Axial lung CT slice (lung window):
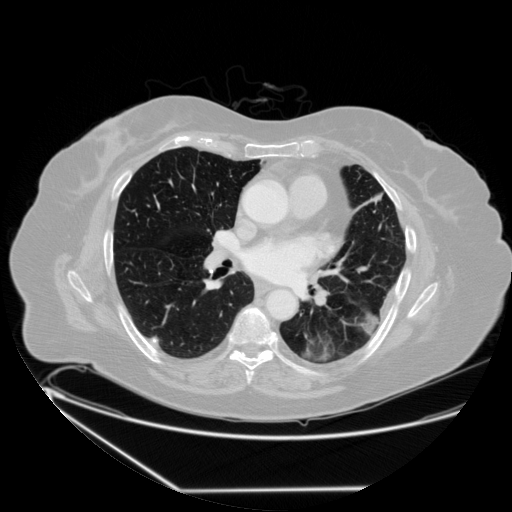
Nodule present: no